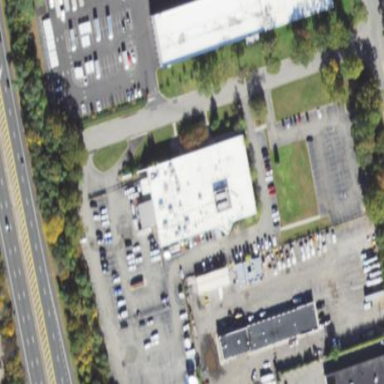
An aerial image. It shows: Commercial building.